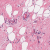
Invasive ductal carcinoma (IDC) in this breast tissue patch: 0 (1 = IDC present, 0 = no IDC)